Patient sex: M
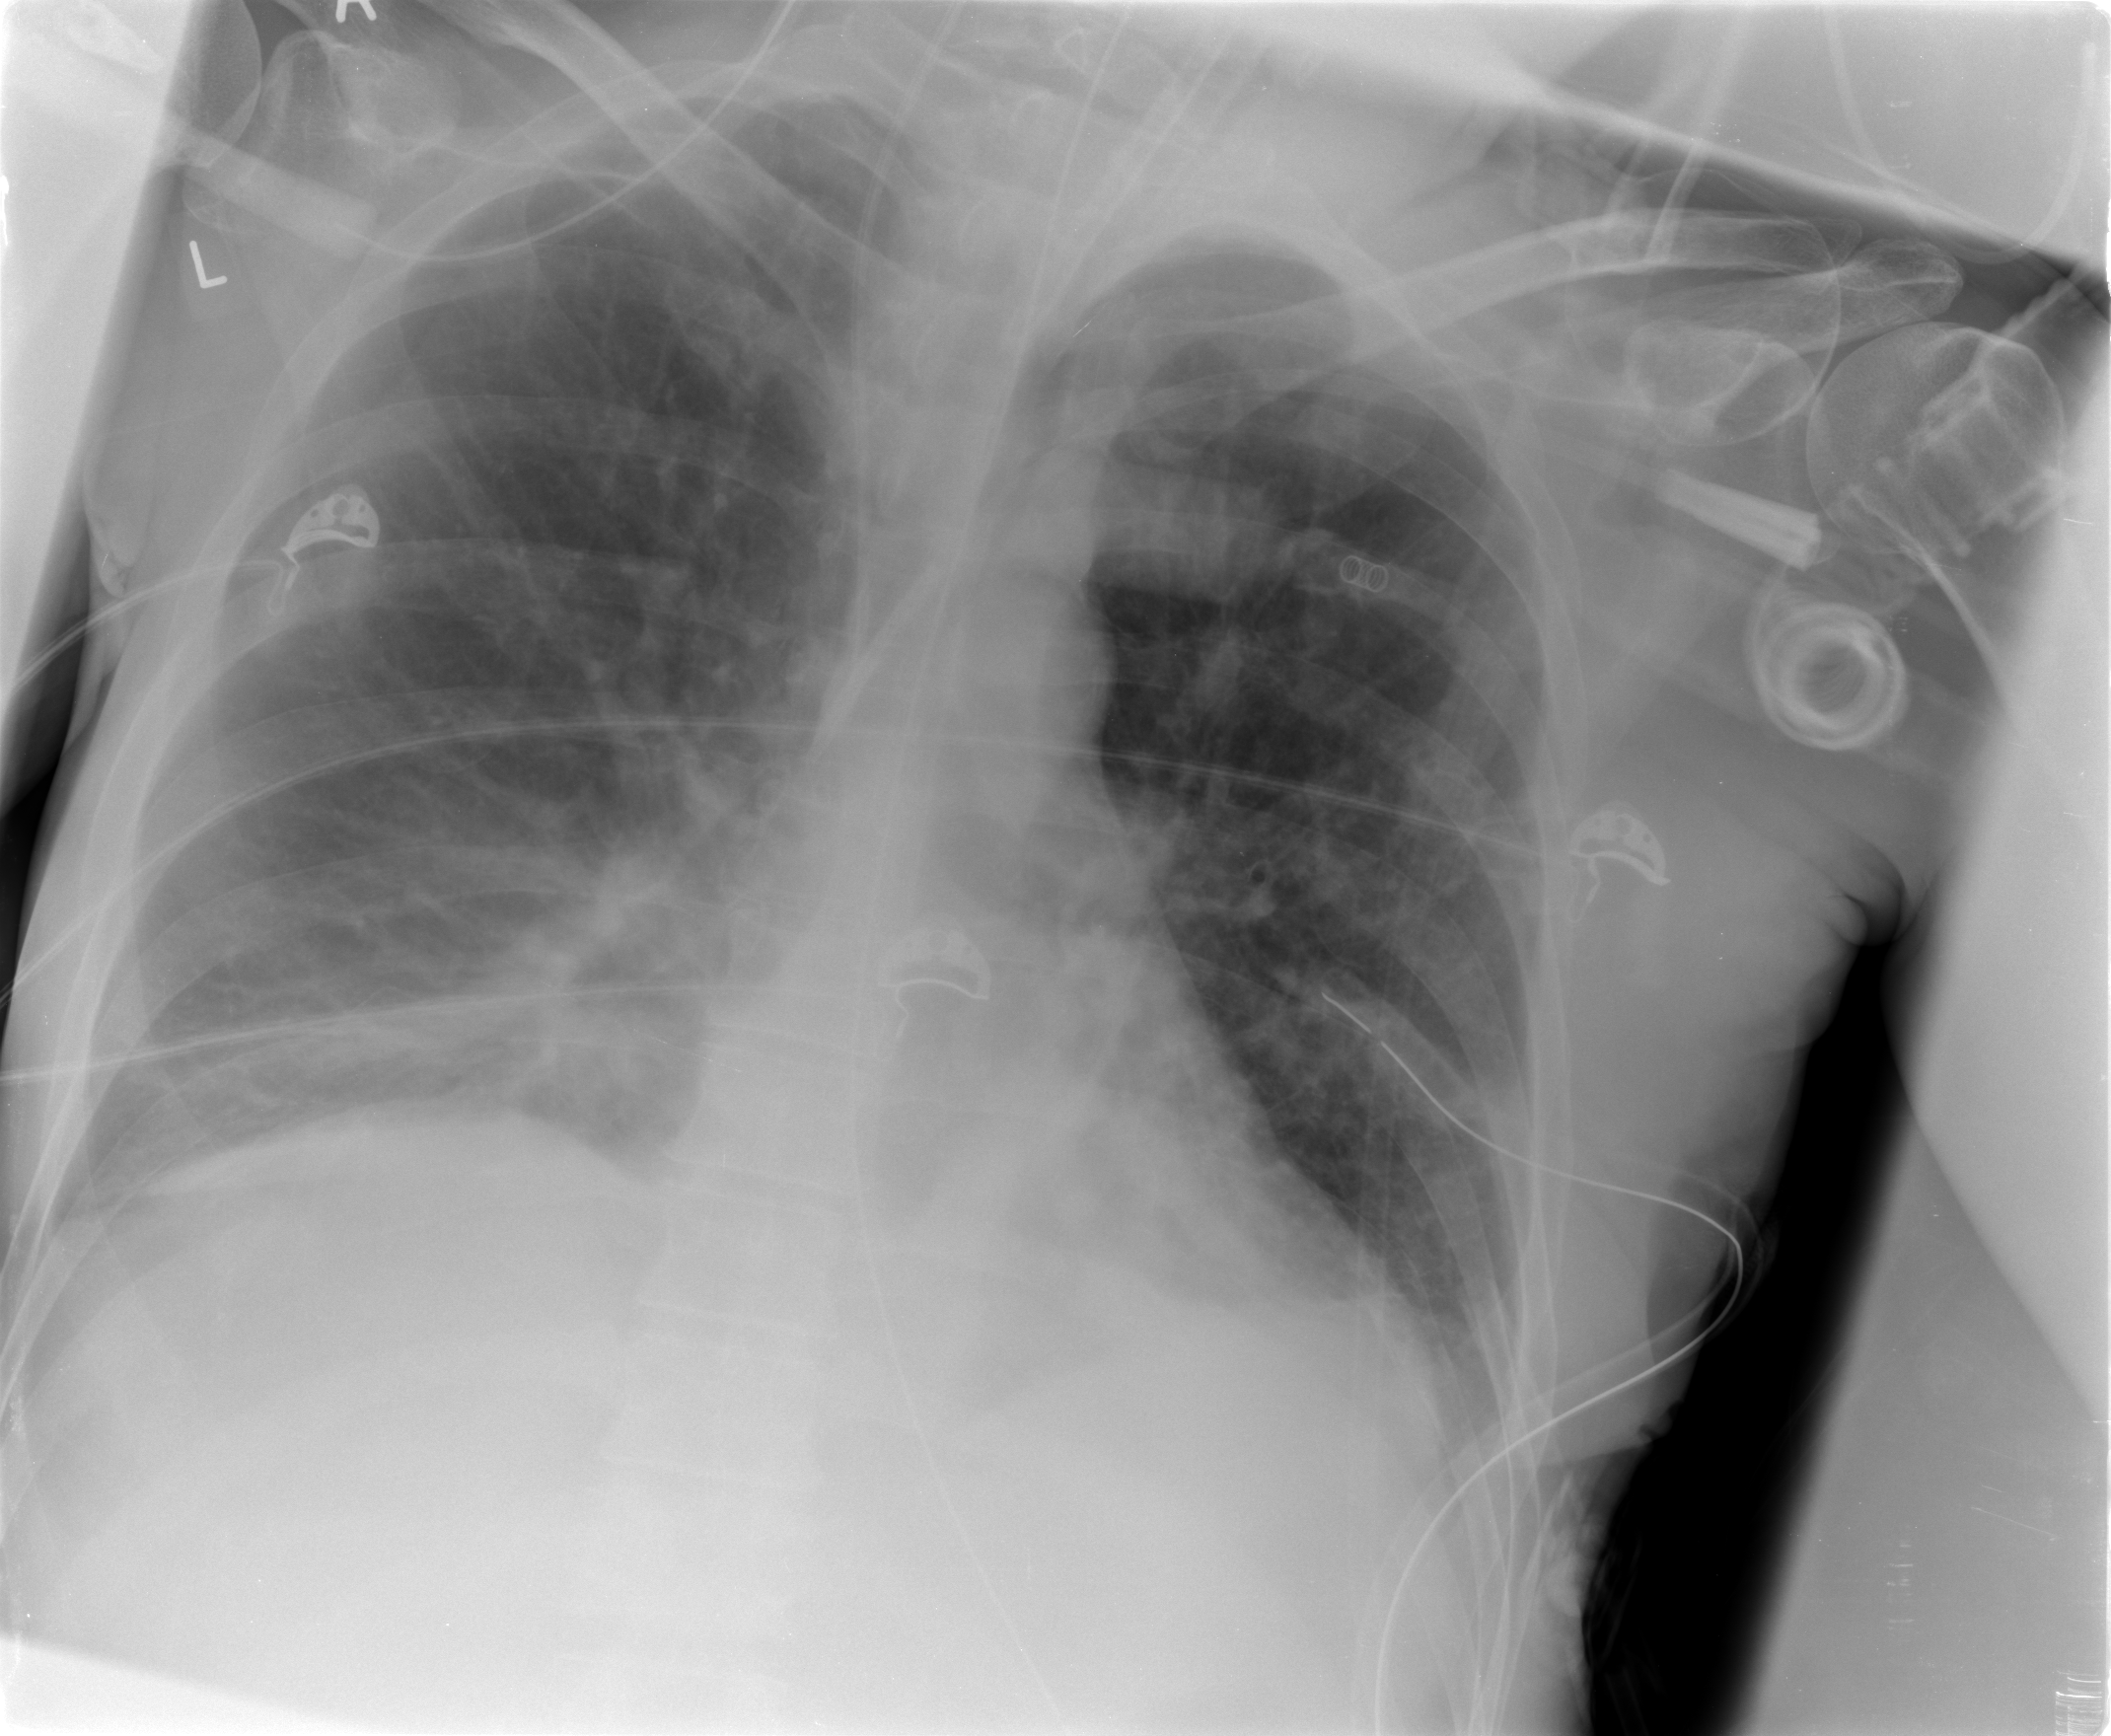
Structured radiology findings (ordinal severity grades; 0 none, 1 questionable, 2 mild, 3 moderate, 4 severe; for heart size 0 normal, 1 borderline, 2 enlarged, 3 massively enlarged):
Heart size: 0
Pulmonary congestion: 1
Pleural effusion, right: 2
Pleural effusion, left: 2
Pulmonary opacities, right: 1
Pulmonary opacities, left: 2
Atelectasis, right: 2
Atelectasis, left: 1